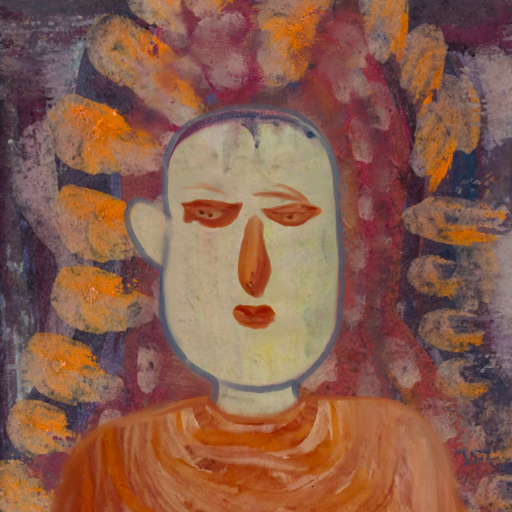
Background: Doll, Head And Neck Front: Hill_Girl, Face Front: Pious_Lady, Bust: Pious_Lady, Hair Front: Blank, Head Accessory: Blank, Second Necklace: Blank, Necklace: Blank, Baby: Blank